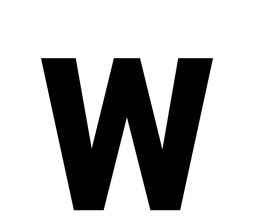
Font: Roboto_Condensed_SemiBold